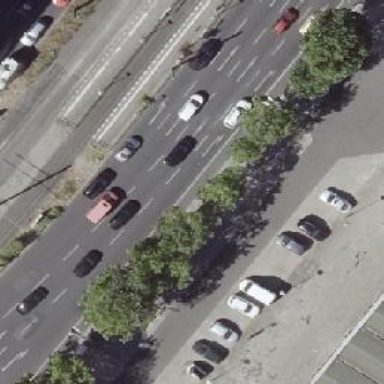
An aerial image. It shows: Asphalt dual carriageway with primary highway. There is asphalt cycleway on the right.